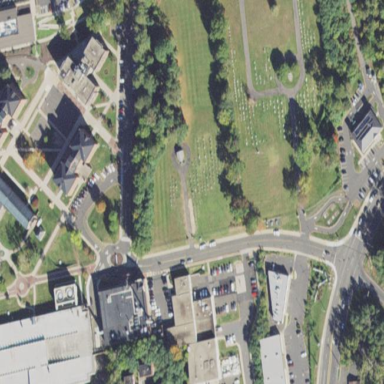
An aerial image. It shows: Cemetery.